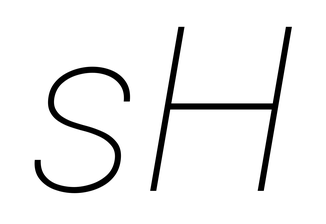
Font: Roboto-Italic_Thin_Italic